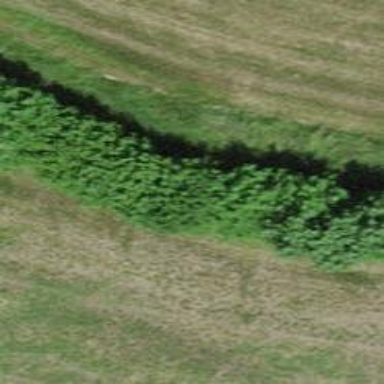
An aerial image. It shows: Hedge barrier.